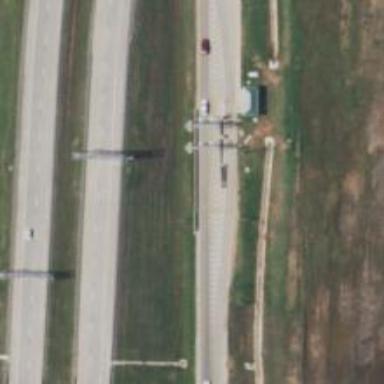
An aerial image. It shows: Toll gantry on the road.